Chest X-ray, PA view. Patient: 41 years old, sex M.
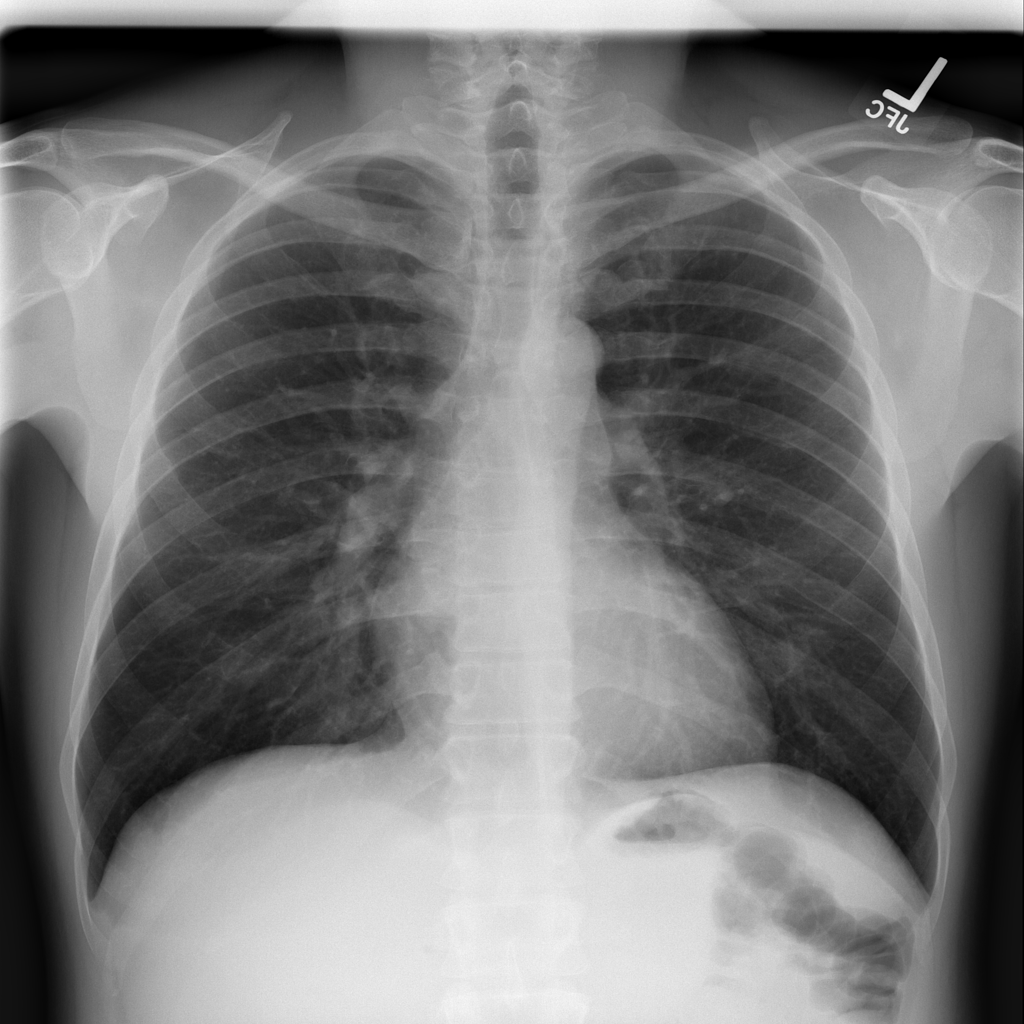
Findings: No Finding